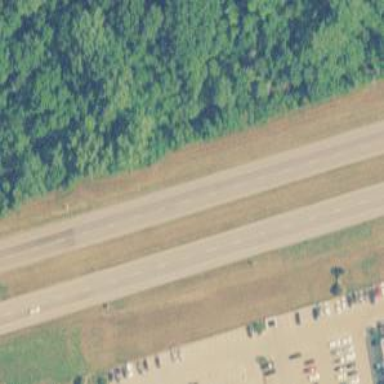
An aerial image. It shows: This image shows trunk highway that functions as expressway.